Question: I wanted to pass ID of each row from table and pass it to controller using AJAX and wanted to update the Dropdown Selection of that row in DB.
The Selection what i make in Dropdown is passed to the controller but not sure how to update in DB based on its each row condition. A help would be much Appreciated!!!
Screen Shot with ID and Dropdown

'''
<?php if( is_array( $fbrecords ) && count( $fbrecords ) > 0 )
foreach($fbrecords as $r) { ?>
<tr class="idrow">
<td id="tdname" ><!-- style="display:none;" --> <?php echo $r->id; ?></td>
<td><?php echo $r->fullname; ?></td>
<td><?php echo $r->email; ?></td>
<td><?php echo $r->mobile; ?></td>
<td><?php echo $r->message; ?></td>
<td><?php echo $r->jtime; ?></td>
<td> <?php $data=array(
'name'=>'status',
'row' => '12px',
'id' => 'status',
'selected'=>'none',
'class'=>'statusClass'
);
$data_status = array(
'none' => 'none',
'A&A' => 'Attended & Acted',
'YTA' => 'Yet to Attend',
);
echo form_dropdown($data, $data_status, set_value('status')); ?> </td>
<td><button type="button" class="btn btn-sm btn-success emlbtn" > Reply to <?php $fname=explode(" ",$r->fullname); echo $fname[0]; ?></button>
'''
'''
$(document).ready( function() {
$(".statusClass").change(function(event) {
event.preventDefault();
//var dropDown = document.getElementById("status");
//var status = dropDown.options[dropDown.selectedIndex].value;
var status = $(this).val();
console.log(status);
jQuery.ajax({
type: "POST",
url: "<?php echo base_url(); ?>" + "index.php/user_authentication/user_data_status_submit",
dataType: 'json',
data: {status:status},
success: function(data){
if (result)
{
alert("success");
}
}
});
});
});
'''
'''
public function user_data_status_submit(){
$data = array(
'status' => $this->input->post('status'),
'id'
);
//Either you can print value or you can send value to database
echo json_encode($data);
$this->login_database->feedback_update($data);
}
'''
'''
public function feedback_update($data){
$this->db->set($data);
$this->db->where("id", $old_id);
$this->db->update('feedback_table', $data);
}
'''
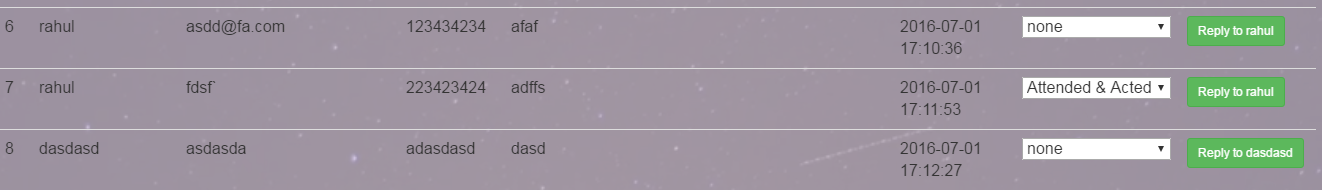
Answer: '''
$data = array(
'data-user' => $r->id, //ID of the row
'name'=>'status',
'row' => '12px',
'id' => 'status',
'selected'=>'none',
'class'=>'statusClass'
);
'''
'''
$(".statusClass").each(function(index, element) {
$(this).on('change', function(e) {
var id = $(this).data('user');
var status = $(this).val();
console.log(id);
console.log(status);
// your ajax stuff go as usual
});
});
'''